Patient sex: M
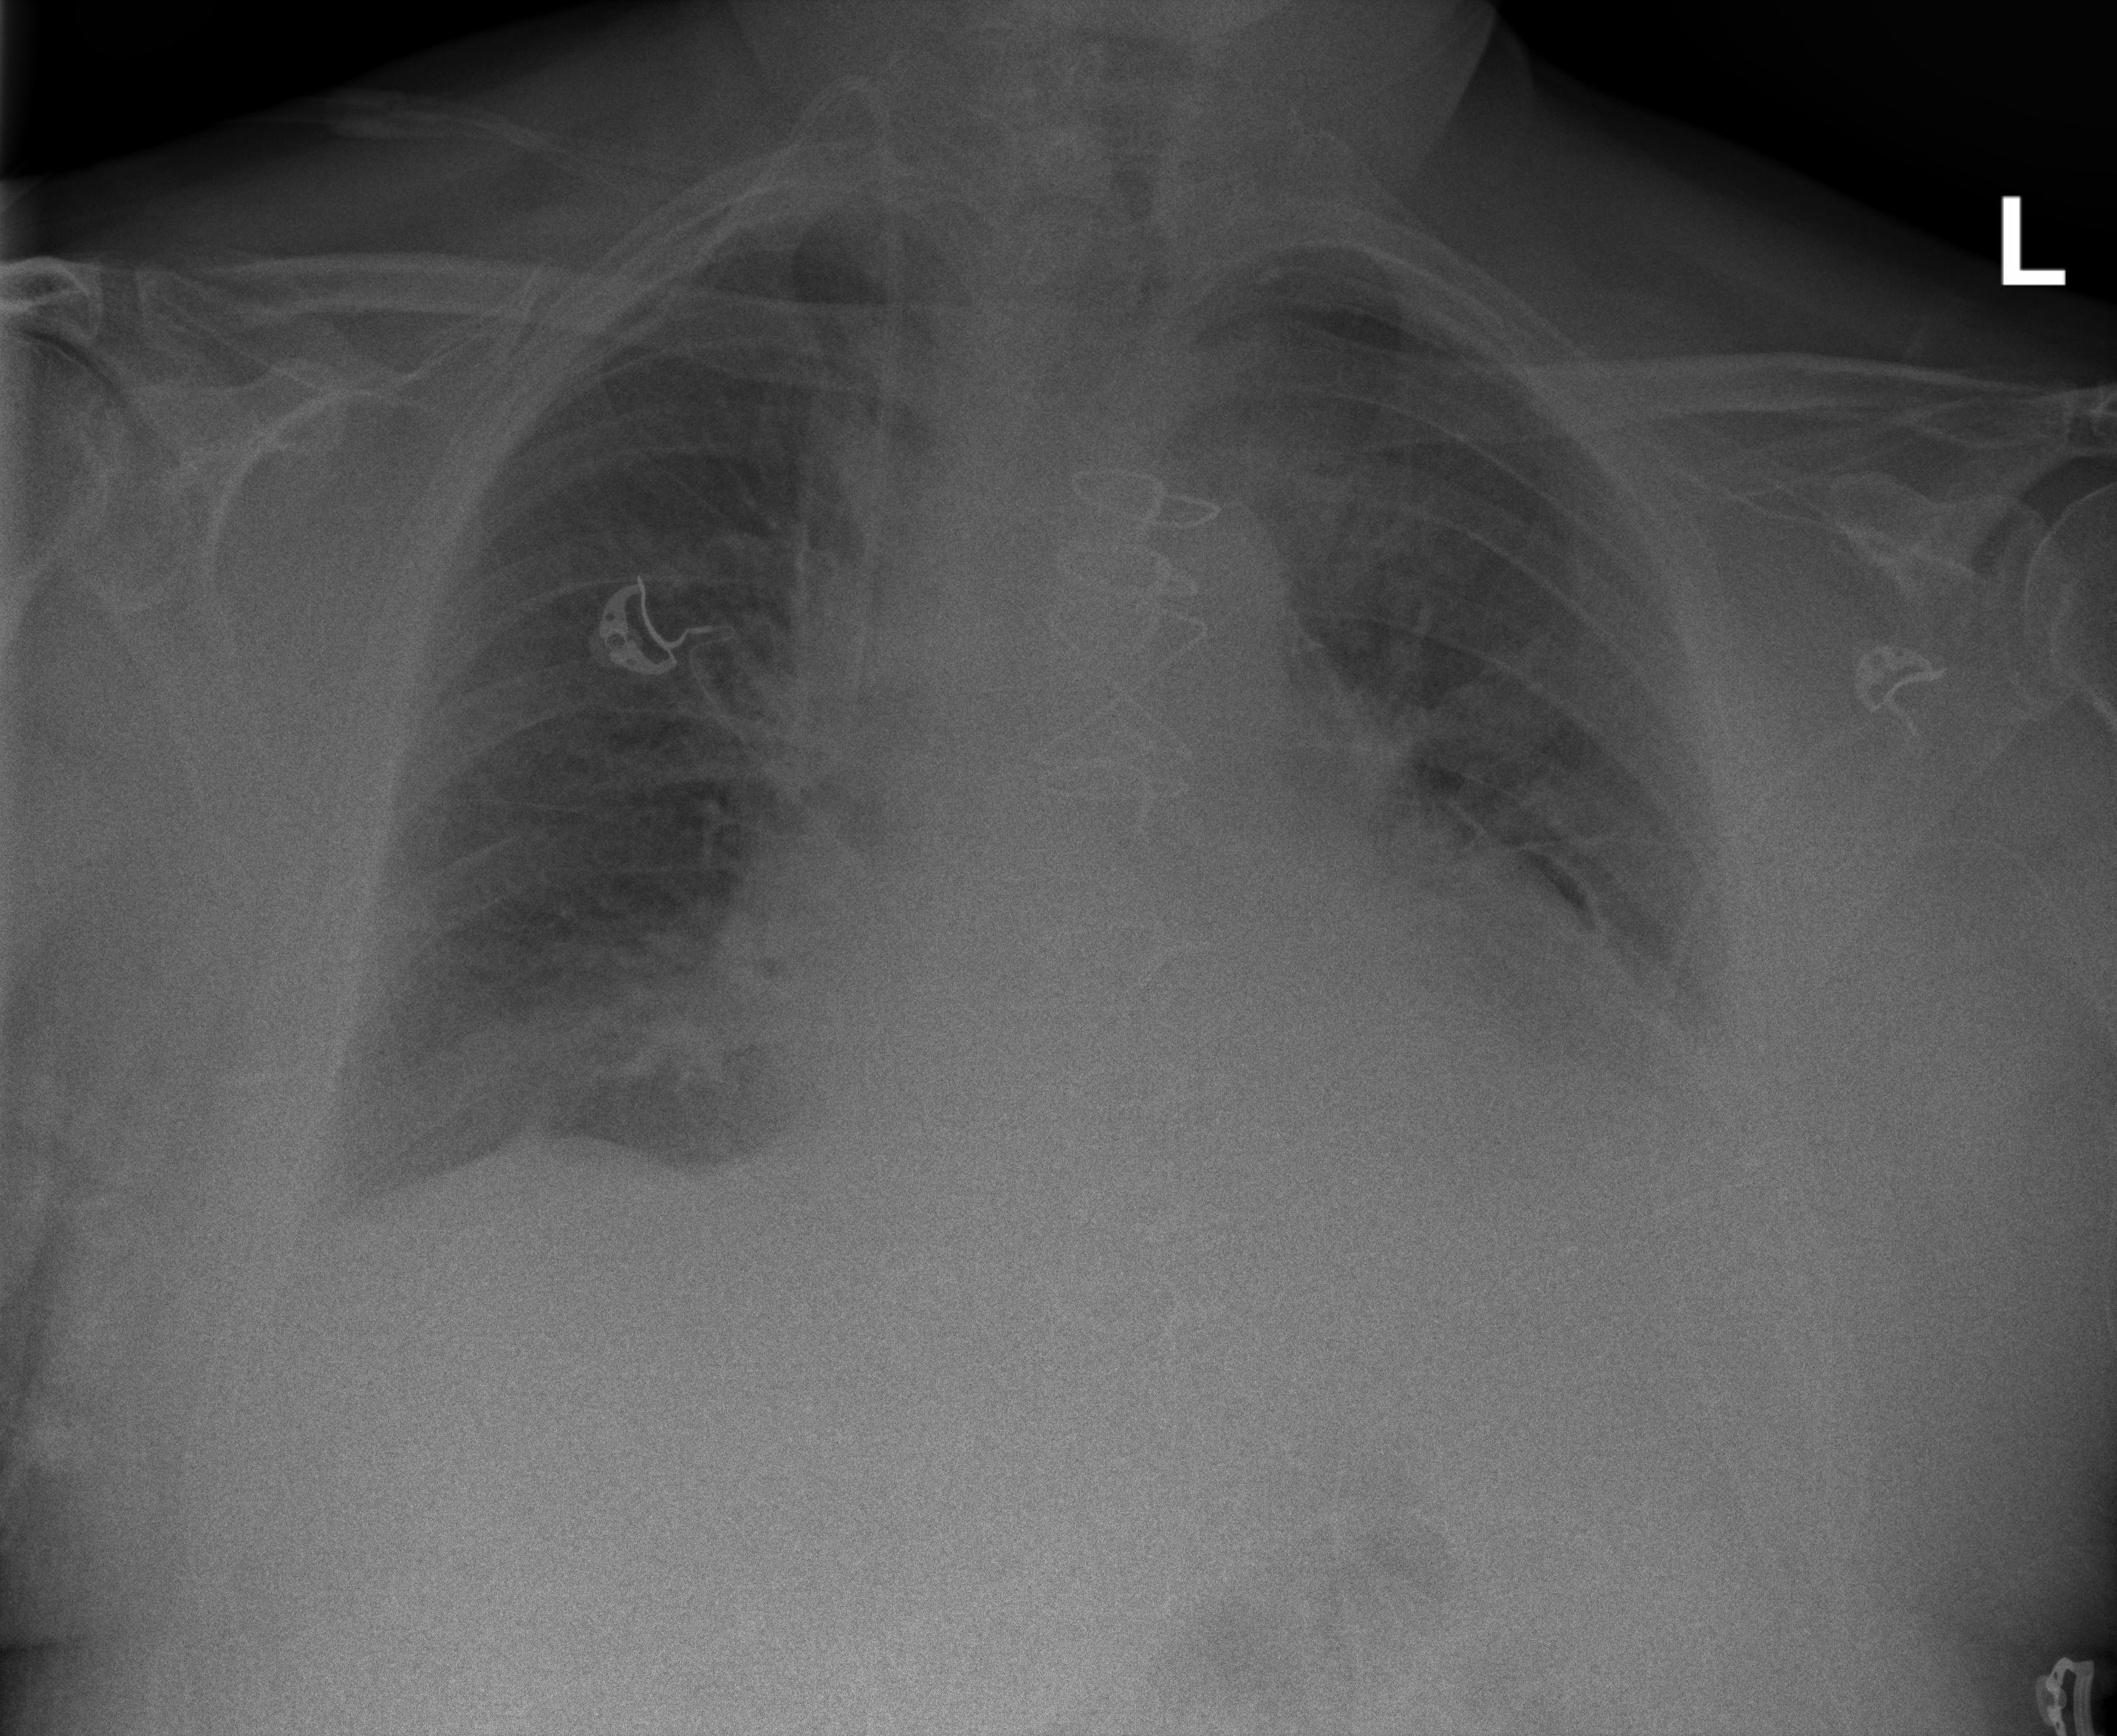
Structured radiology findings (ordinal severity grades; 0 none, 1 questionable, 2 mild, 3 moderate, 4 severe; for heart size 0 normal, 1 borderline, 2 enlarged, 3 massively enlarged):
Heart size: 2
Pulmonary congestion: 2
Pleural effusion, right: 2
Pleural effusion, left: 2
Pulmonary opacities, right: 0
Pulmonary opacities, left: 0
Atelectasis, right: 2
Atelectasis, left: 2